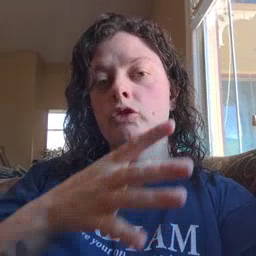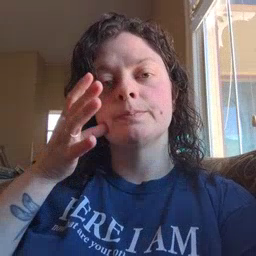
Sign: farm